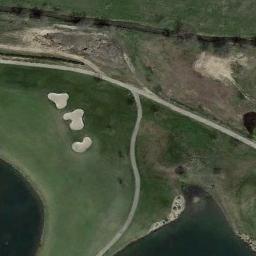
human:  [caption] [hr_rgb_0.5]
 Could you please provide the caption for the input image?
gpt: Several roads cross each other on the golf course .

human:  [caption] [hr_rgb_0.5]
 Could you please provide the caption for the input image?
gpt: There are several bunkers and lakes and a few paths and many trees on a large green lawn on the golf course .

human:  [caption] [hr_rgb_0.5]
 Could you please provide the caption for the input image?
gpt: The golf course has a fairway, Some roads and three sandpits .

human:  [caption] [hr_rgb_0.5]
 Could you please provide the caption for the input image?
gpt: There are five bunkers in this area, Two winding paths and a small river .

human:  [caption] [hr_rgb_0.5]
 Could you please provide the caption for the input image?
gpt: There are three bunkers near a lake on the golf course .